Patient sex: F
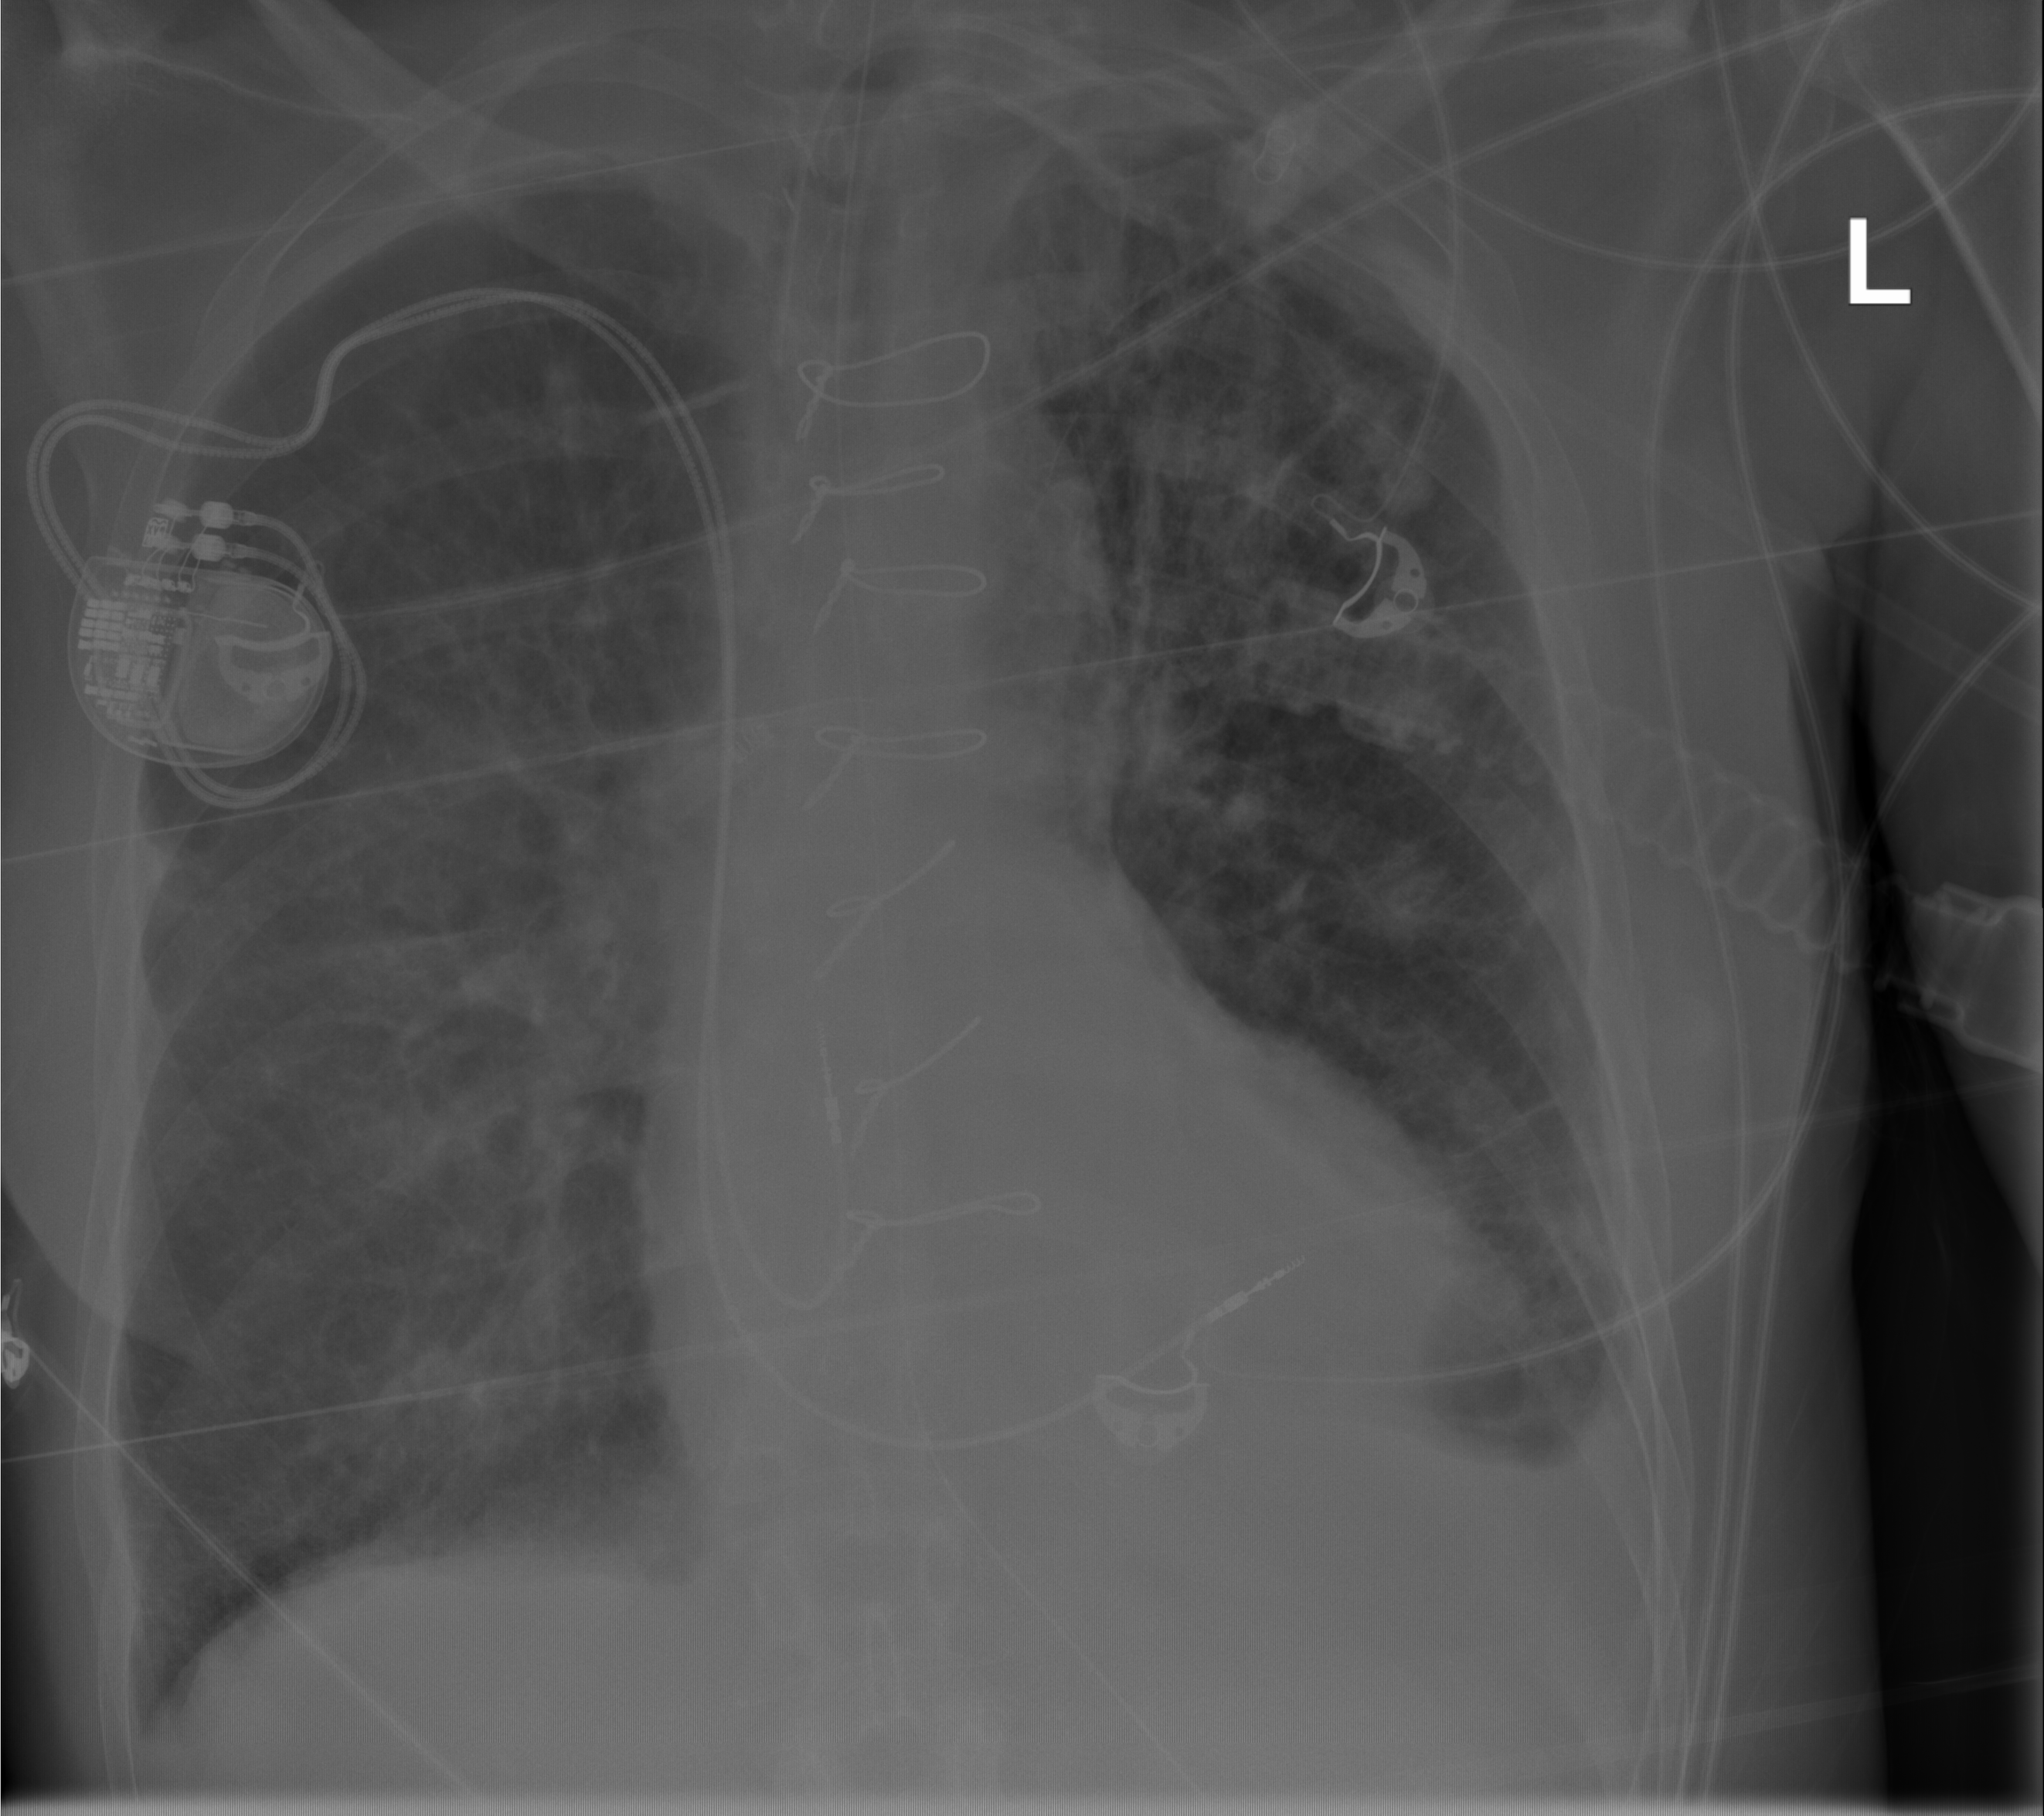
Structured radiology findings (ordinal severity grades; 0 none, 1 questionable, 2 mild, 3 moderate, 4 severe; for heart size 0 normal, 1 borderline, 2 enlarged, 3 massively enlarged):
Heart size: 0
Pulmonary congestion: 2
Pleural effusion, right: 2
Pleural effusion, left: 3
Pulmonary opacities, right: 4
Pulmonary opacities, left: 3
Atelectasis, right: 2
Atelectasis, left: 2